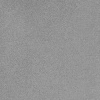
Atmospheric dust classification: dusty